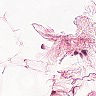
Metastatic tissue present: no